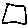
Label: square